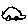
Label: car